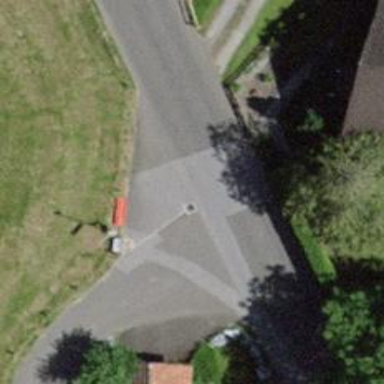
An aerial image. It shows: Public transport stop position.